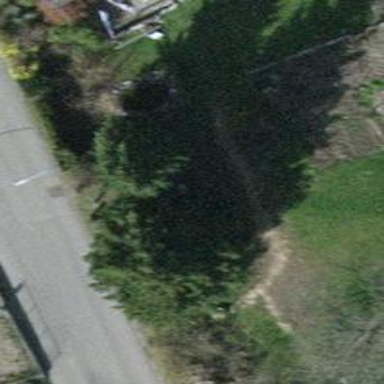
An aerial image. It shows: Single tag "natural: tree."